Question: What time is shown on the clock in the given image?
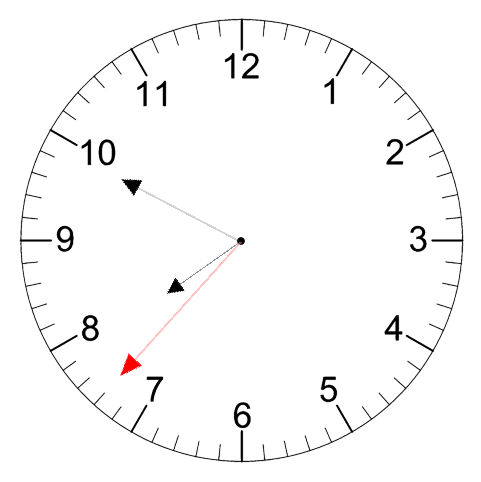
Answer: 07:49:37